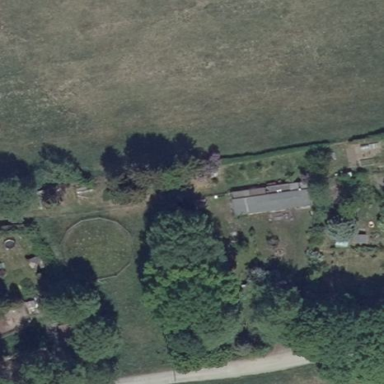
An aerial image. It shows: Area designated for allotments.